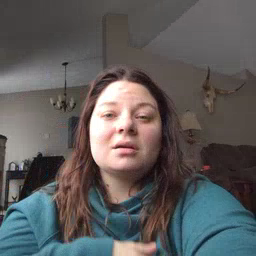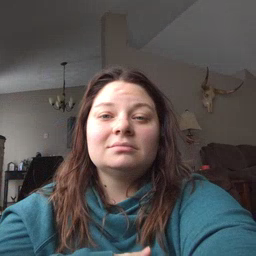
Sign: flag